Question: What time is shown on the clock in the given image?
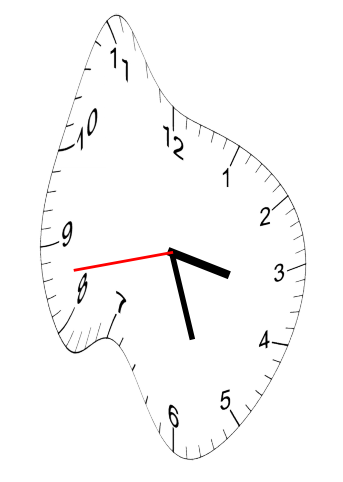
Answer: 03:26:43